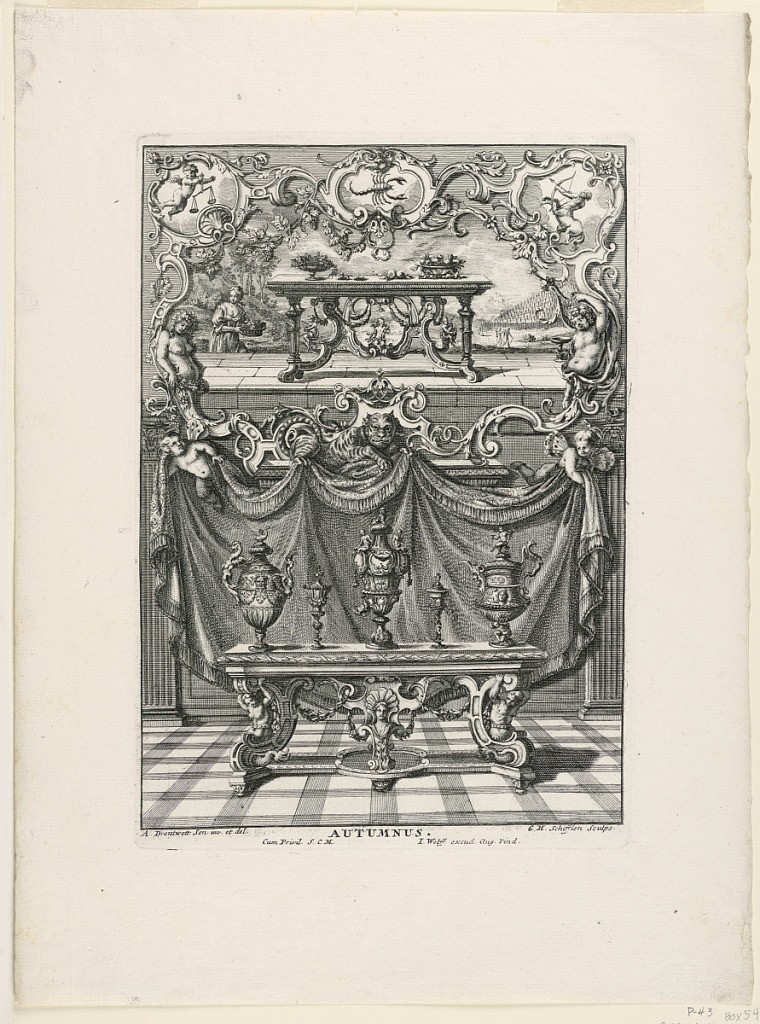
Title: Unterschiedlich Augspurgische Goldschmidts Arbeit, "Autumnus", Plate 3
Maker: Abraham Drentwet, German, 1647 – 1727
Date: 1721–40
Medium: Engraving
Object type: Print
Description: Vertical rectangle. A wall with a frame upper-half, and a tapestry held by putti, lower half. In front of the tapestry, a table, with three urns on it (two as pitchers). The upper frame has three zodiacal signs, a table with fruit on it; a landscape beyond. Below, the title and artists' and publisher's names.